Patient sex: F
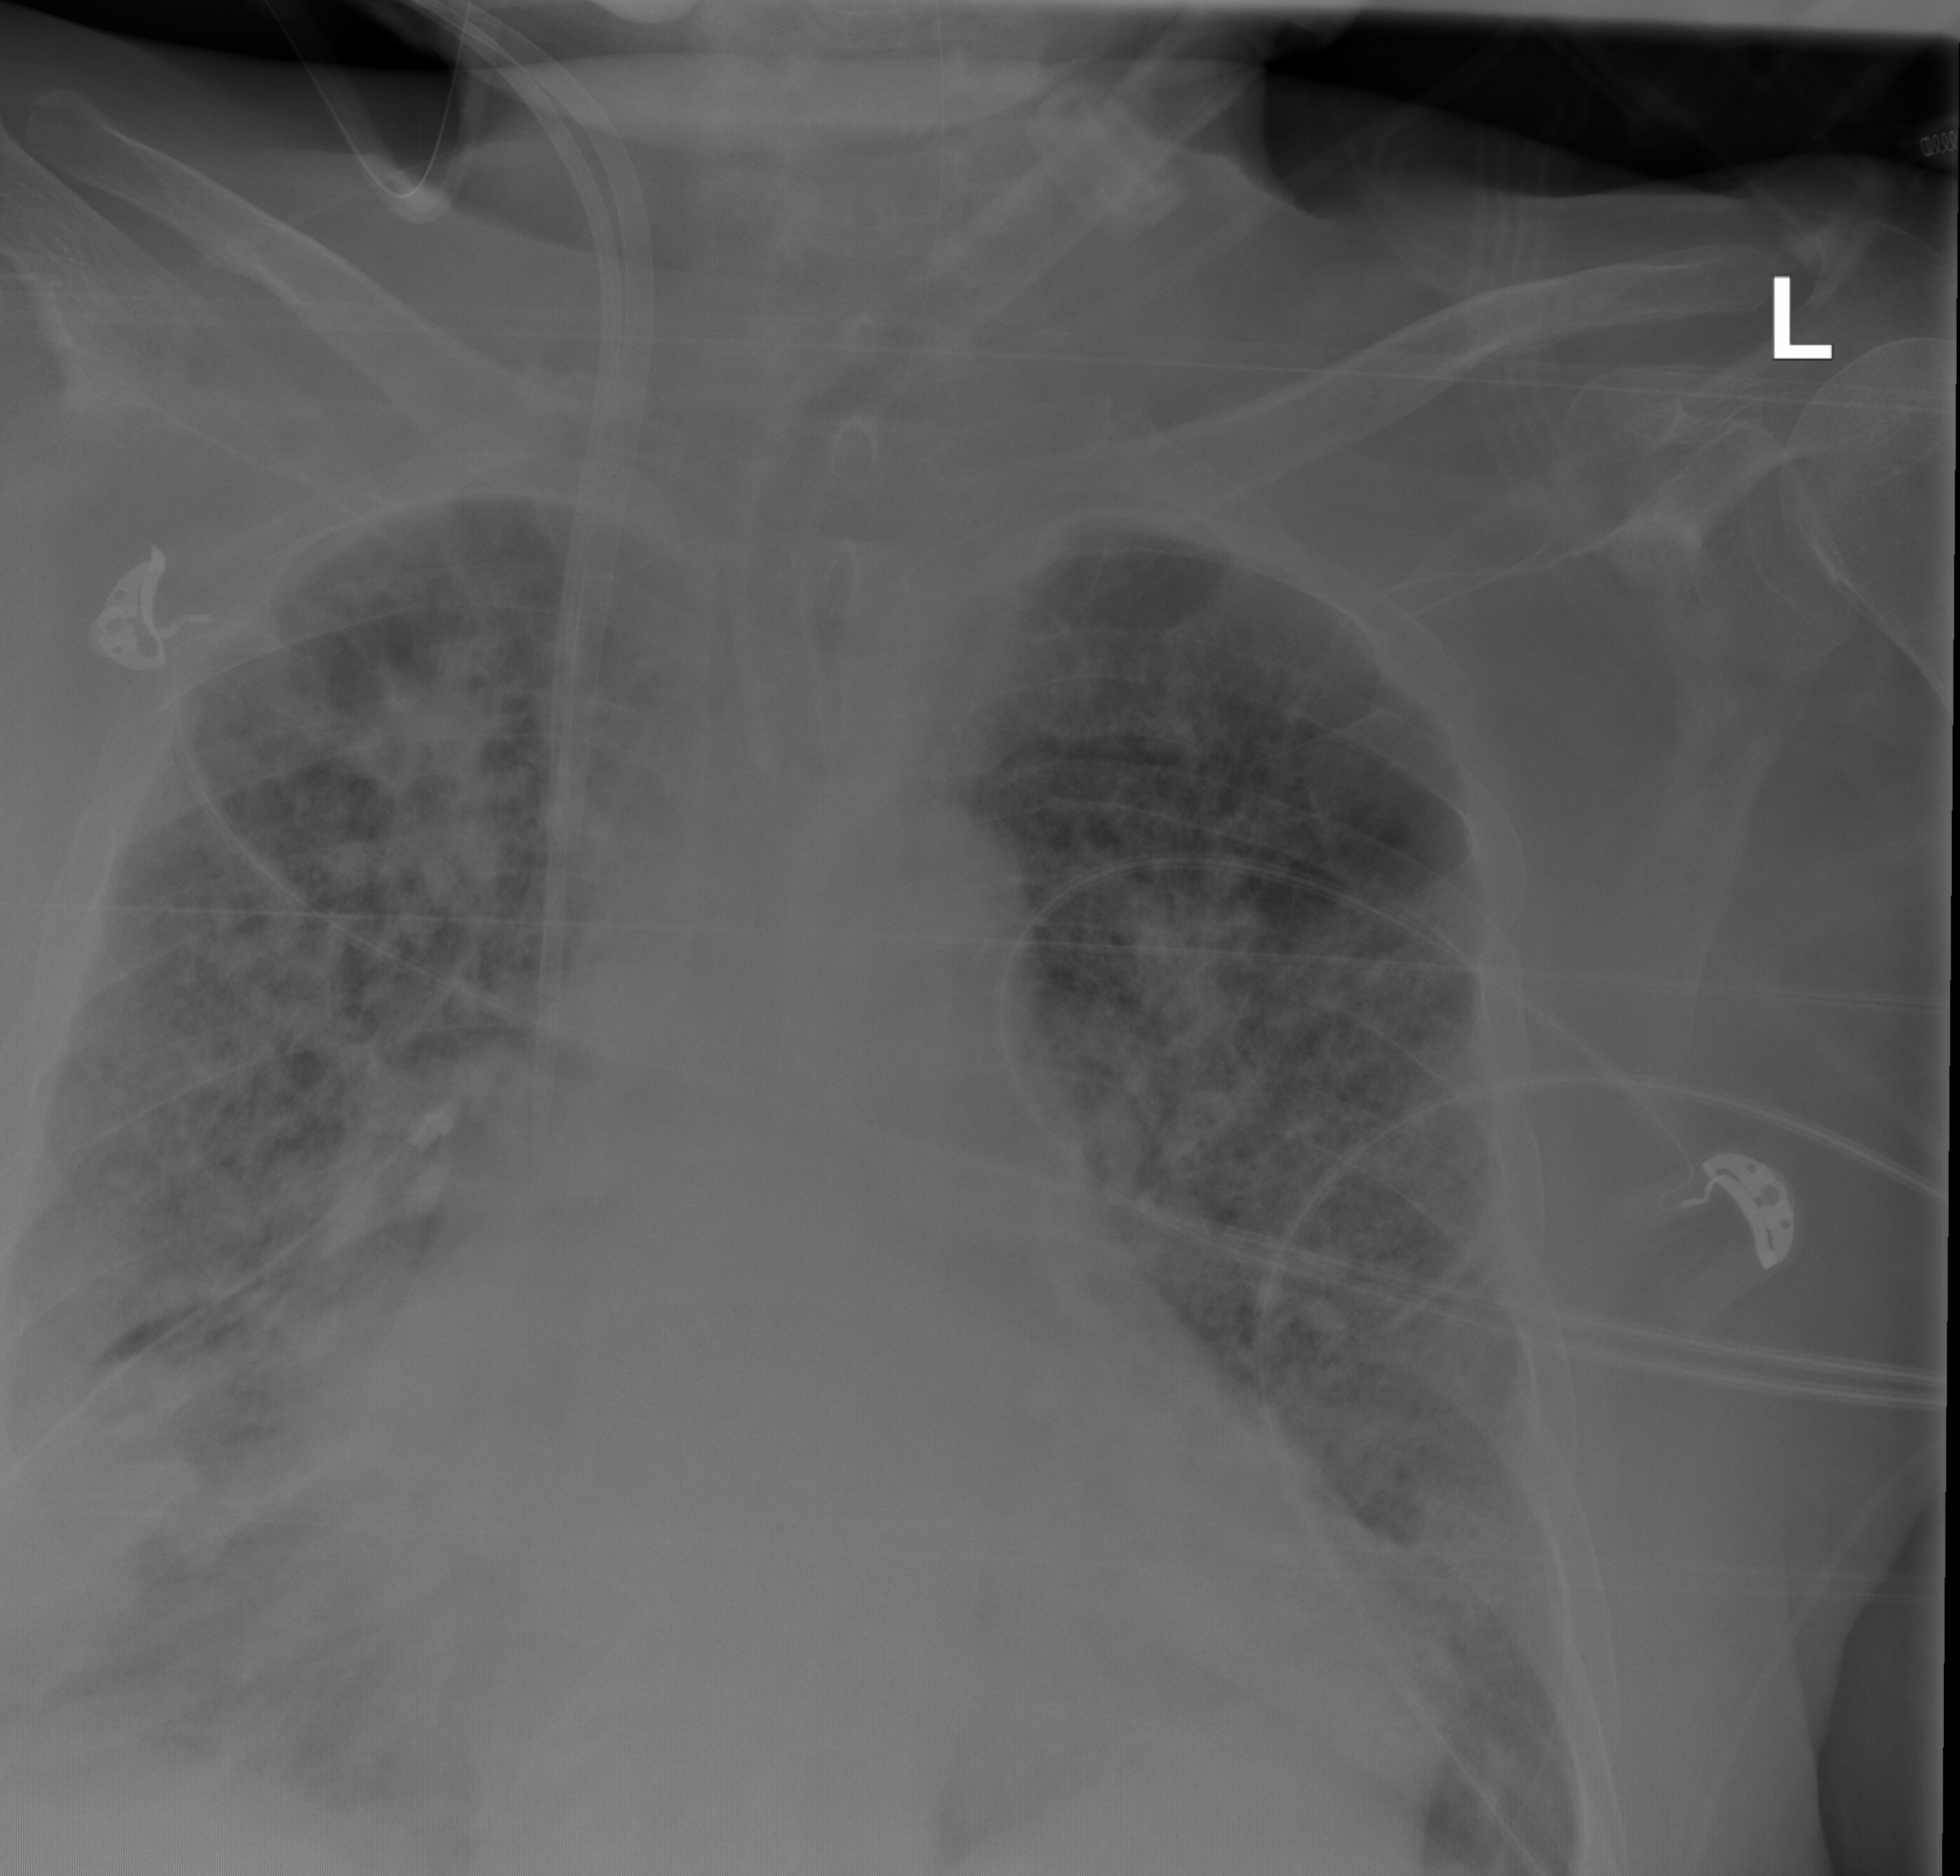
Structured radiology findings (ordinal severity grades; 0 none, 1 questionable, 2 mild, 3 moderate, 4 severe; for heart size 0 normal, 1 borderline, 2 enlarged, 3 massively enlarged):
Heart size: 3
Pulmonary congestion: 3
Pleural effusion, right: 2
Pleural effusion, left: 0
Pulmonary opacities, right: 4
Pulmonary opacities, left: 4
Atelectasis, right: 3
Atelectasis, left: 3